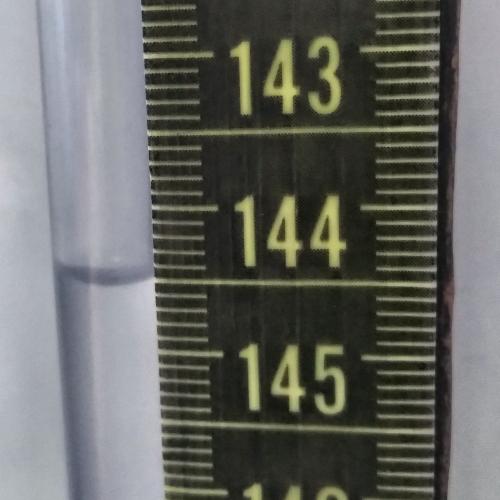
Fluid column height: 144.5 cm